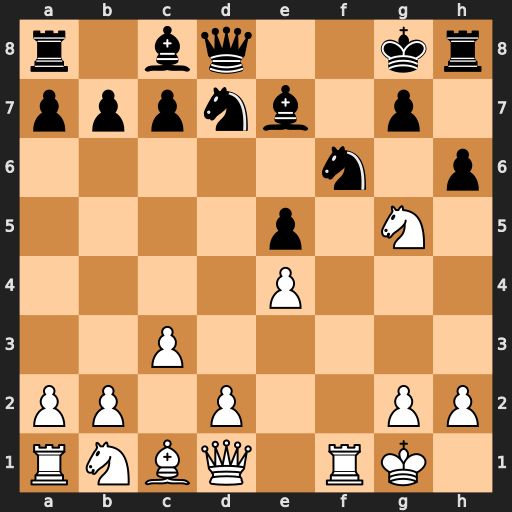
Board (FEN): r1bq2kr/pppnb1p1/5n1p/4p1N1/4P3/2P5/PP1P2PP/RNBQ1RK1
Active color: w
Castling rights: -
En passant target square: -
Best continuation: Qb3+ Nd5 Qxd5#